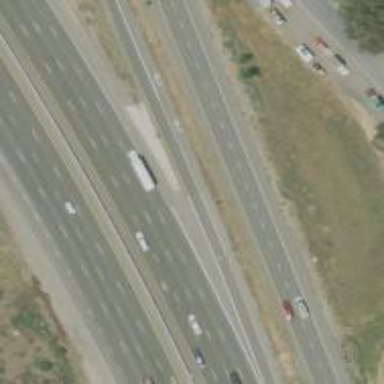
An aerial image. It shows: Motorway link.